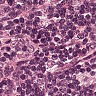
Metastatic tissue present: no